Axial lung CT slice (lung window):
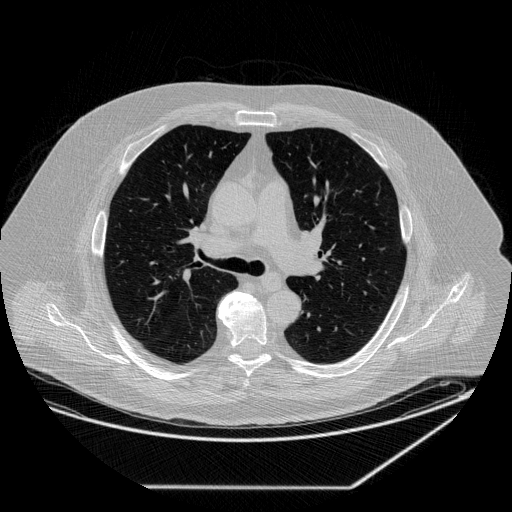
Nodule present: no